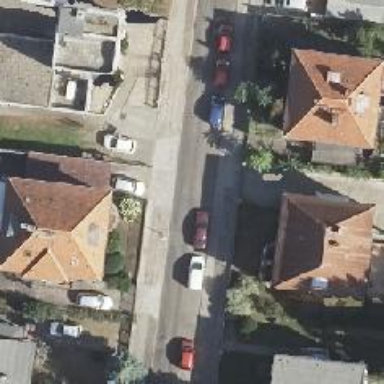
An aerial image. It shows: Asphalt road in residential area.